Question: I am working on an system for my Rails app, to pick up on any hidden bugs.
So far, I've implemented this with a 'rescue_from' on my ApplicationController: (note that I'm in the experimental phase so I'm only outputting the results to the console)
'''
rescue_from Exception, with: :log_exception
private
def log_exception exception
puts("Exception at #{Time.now.strftime('%d %b %Y, %H:%M')}")
puts exception
puts exception.backtrace.join "
"
raise exception
end
'''
The issue I'm having is with 'exception.backtrace'. It outputs a whole bunch of useless deep trace that looks like this
'''
/Users/marcoprins/.rvm/gems/ruby-2.0.0-p451/gems/activemodel-3.2.13/lib/active_model/attribute_methods.rb:407:in 'method_missing'
/Users/marcoprins/.rvm/gems/ruby-2.0.0-p451/gems/activerecord-3.2.13/lib/active_record/attribute_methods.rb:149:in 'method_missing'
/Users/marcoprins/Desktop/Project/tillyoudrop/app/models/order.rb:105:in 'cancel!'
/Users/marcoprins/Desktop/Project/tillyoudrop/app/controllers/admin/orders_controller.rb:97:in 'cancel'
/Users/marcoprins/.rvm/gems/ruby-2.0.0-p451/gems/actionpack-3.2.13/lib/action_controller/metal/implicit_render.rb:4:in 'send_action'
/Users/marcoprins/.rvm/gems/ruby-2.0.0-p451/gems/actionpack-3.2.13/lib/abstract_controller/base.rb:167:in 'process_action'
/Users/marcoprins/.rvm/gems/ruby-2.0.0-p451/gems/actionpack-3.2.13/lib/action_controller/metal/rendering.rb:10:in 'process_action'
/Users/marcoprins/.rvm/gems/ruby-2.0.0-p451/gems/actionpack-3.2.13/lib/abstract_controller/callbacks.rb:18:in 'block in process_action'
/Users/marcoprins/.rvm/gems/ruby-2.0.0-p451/gems/activesupport-3.2.13/lib/active_support/callbacks.rb:436:in '_run__4209411771832668003__process_action__2626133284113442857__callbacks'
/Users/marcoprins/.rvm/gems/ruby-2.0.0-p451/gems/activesupport-3.2.13/lib/active_support/callbacks.rb:405:in '__run_callback'
/Users/marcoprins/.rvm/gems/ruby-2.0.0-p451/gems/activesupport-3.2.13/lib/active_support/callbacks.rb:385:in '_run_process_action_callbacks'
/Users/marcoprins/.rvm/gems/ruby-2.0.0-p451/gems/activesupport-3.2.13/lib/active_support/callbacks.rb:81:in 'run_callbacks'
'''
and it goes on for miles and miles.
I want my error log file to look clean and readable, so all I want is essentialy the 3rd and 4th line of this example, or rather, the exact lines that Rails outputs in the error page, (see picture) the part that tells me exactly the error has originated from.

How do I access these lines? Is there an attribute on the 'exception' object that contains it?
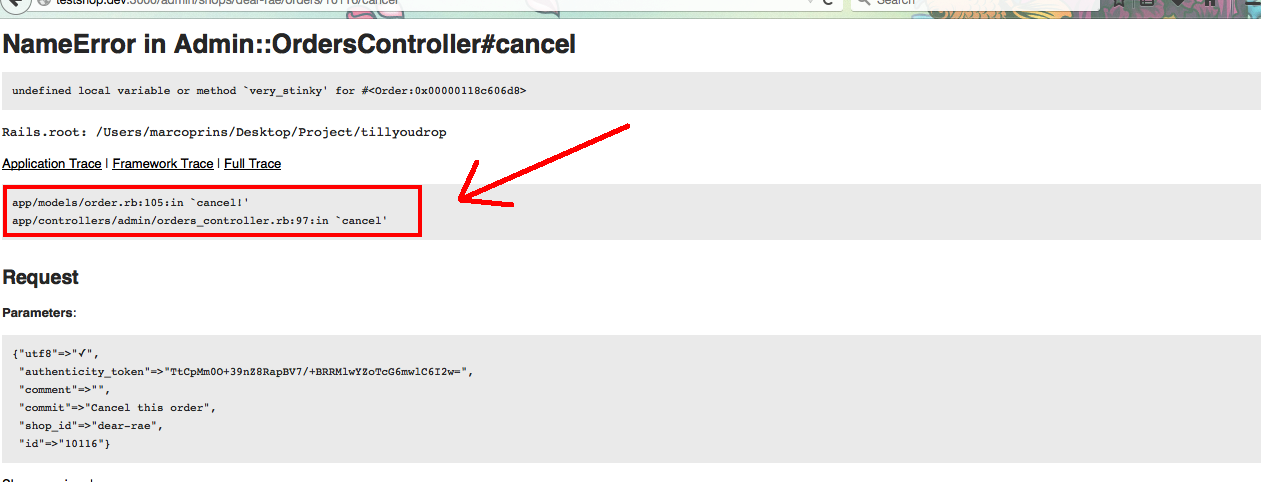
Answer: Reject or select certain lines by pattern match with the files/directories you want to extract or ignore. For example, if you want to ignore the steps in '/gems/', then:
'''
exception.backtrace.reject{|l| l =~ %r|\A[^:]*/gems/|}
'''
If you want only the steps from '/app/' directory, then:
'''
exception.backtrace.select{|l| l =~ %r|\A[^:]*/app/|}
'''
Actually, you should be using 'backtrace_locations' instead of 'backtrace', which gives direct access to paths without using regexes, but for the time being, 'backtrace_locations' is full of bugs, and it is not practical to use it.